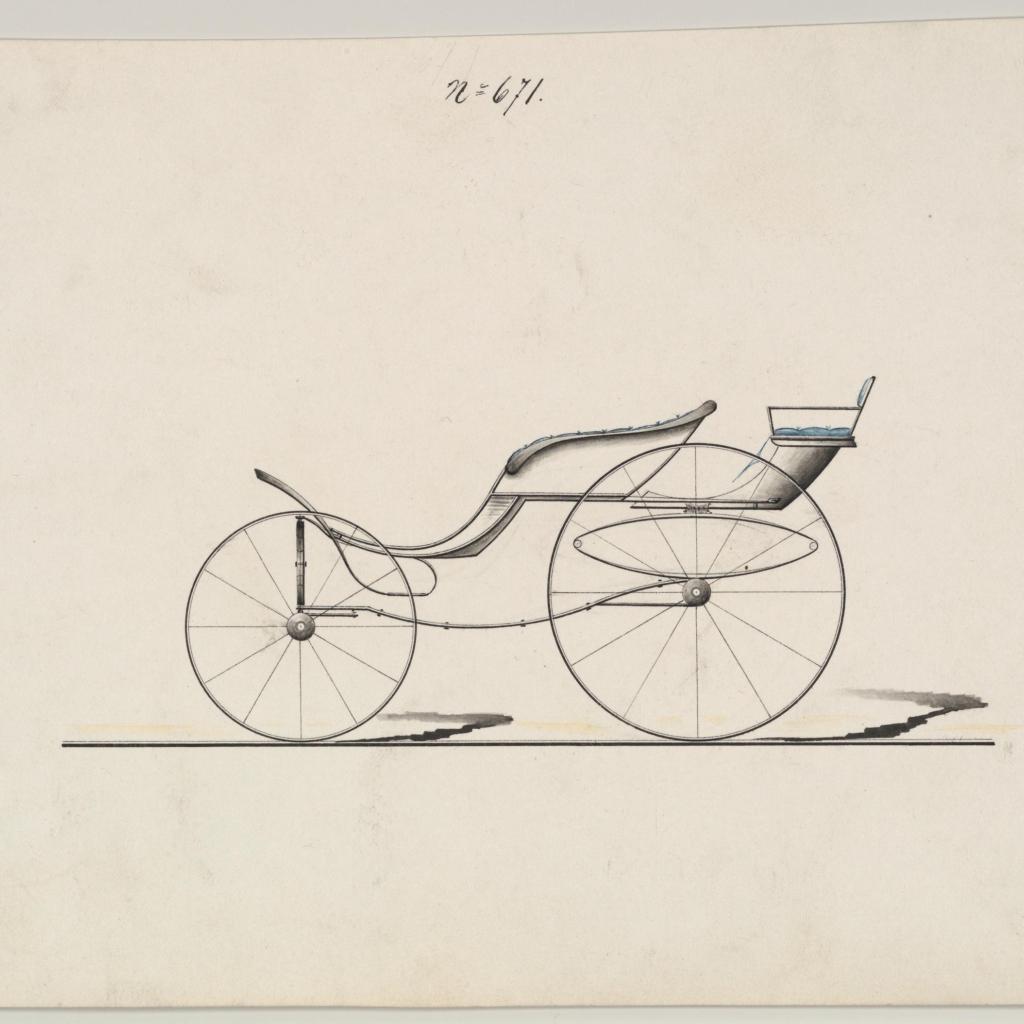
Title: Pony Phaeton with Rumble #671
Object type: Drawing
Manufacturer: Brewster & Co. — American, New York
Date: ca. 1865
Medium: Pen and black ink, watercolor
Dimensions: sheet: 8 15/16 x 6 1/8 in. (22.7 x 15.6 cm)
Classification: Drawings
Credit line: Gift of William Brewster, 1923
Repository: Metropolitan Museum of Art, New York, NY